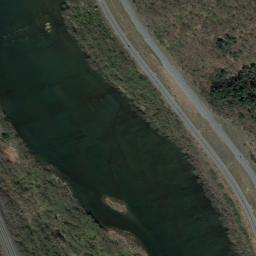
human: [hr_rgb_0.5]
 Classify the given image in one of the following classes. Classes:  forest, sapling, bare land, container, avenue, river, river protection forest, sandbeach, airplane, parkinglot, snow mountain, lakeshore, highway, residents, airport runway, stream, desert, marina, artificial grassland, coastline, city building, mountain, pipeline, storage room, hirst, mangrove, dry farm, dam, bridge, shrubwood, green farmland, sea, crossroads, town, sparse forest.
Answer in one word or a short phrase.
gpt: river